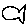
Label: fish